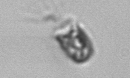
Label: Balanion